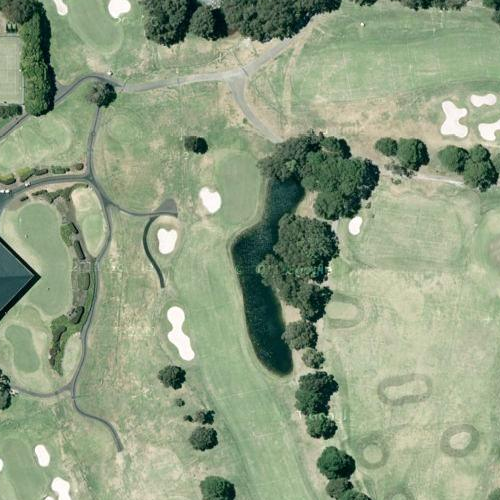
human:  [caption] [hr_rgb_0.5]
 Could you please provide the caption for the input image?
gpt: Some green bushes and white bunkers on the meadow with a residential area beside .

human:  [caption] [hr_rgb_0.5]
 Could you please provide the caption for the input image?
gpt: There are some green bushes and white bunkers on the meadow and a residential area beside .

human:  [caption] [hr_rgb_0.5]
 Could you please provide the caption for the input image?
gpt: A meadow with a residential area beside .

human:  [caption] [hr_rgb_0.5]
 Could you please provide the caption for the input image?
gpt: A residential area with many houses arranged neatly and a big meadow beside .

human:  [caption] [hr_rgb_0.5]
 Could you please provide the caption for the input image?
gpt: There are some green bushes on the meadow with a residential area beside .